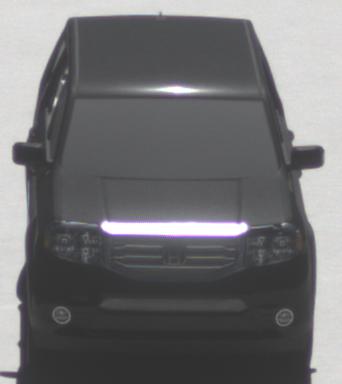
Make: Honda
Model: Pilot
Detailed model: Gen. 2 Facelift
Model produced from: 2012
Model produced until: 2015
Doors: 5
Color: black
Road condition: dry road
Daytime: midday
Contrast: high contrast